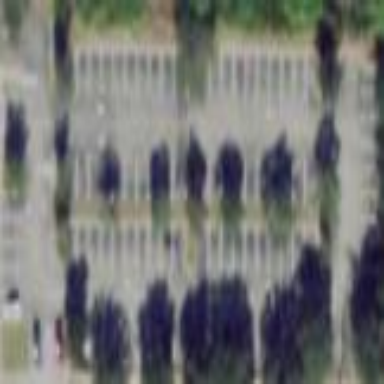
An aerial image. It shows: Paved parking area.